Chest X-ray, AP view. Patient: 18 years old, sex F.
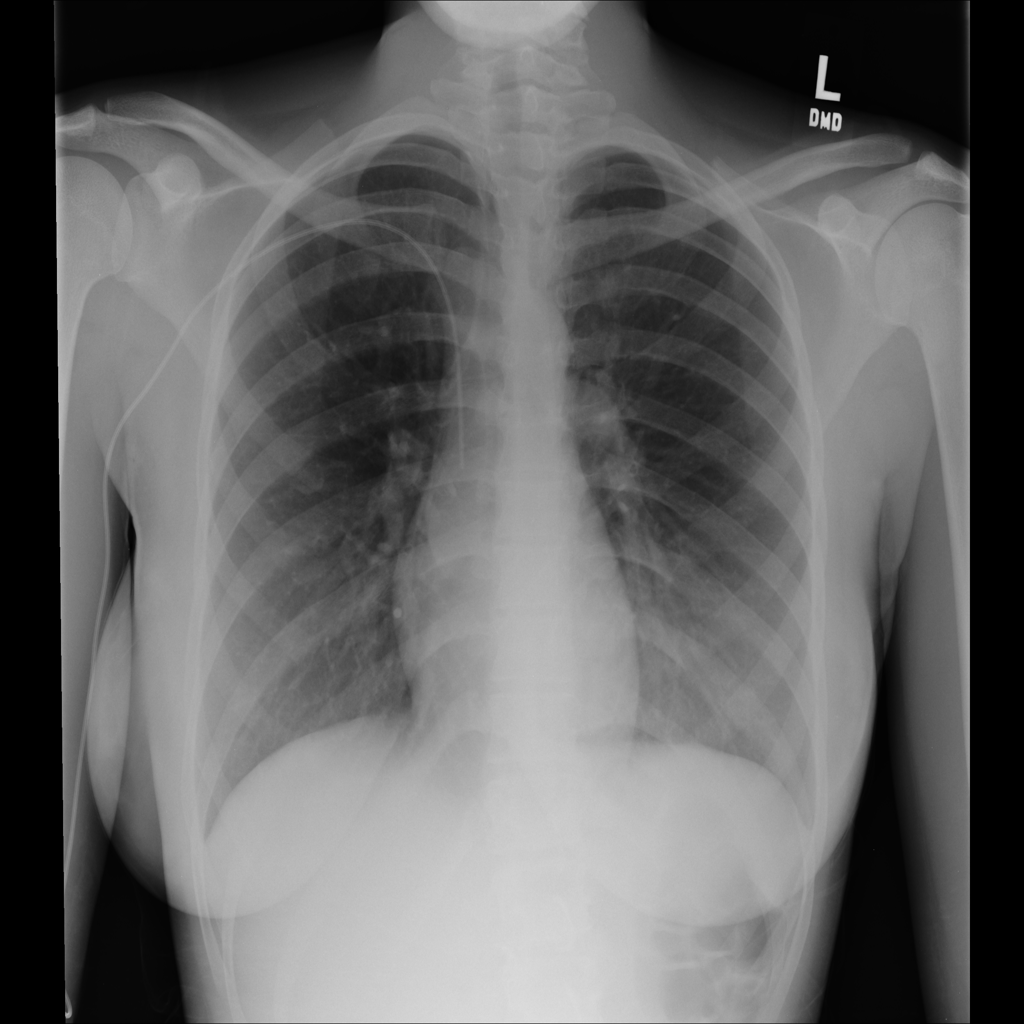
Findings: No Finding